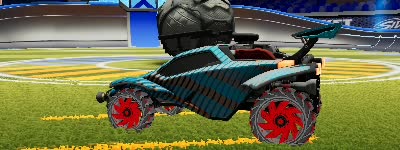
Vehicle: octane